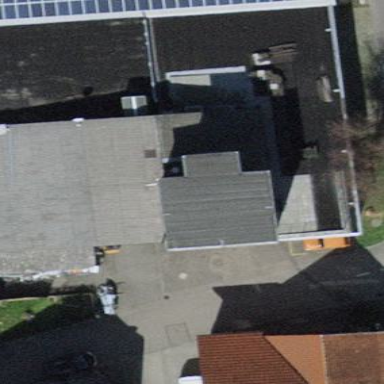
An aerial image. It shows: Building with flat roof colored dimgray.